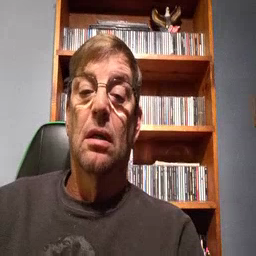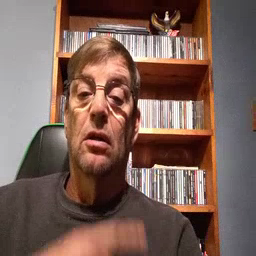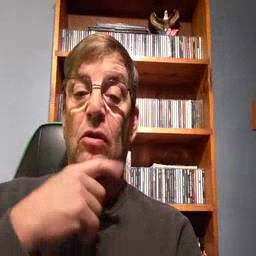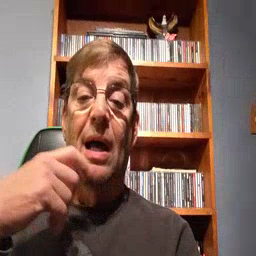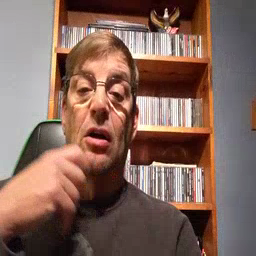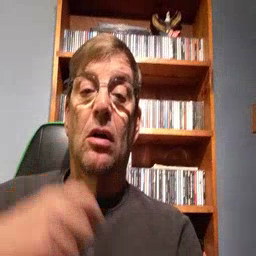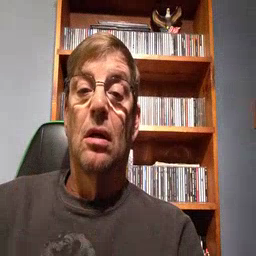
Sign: dryer